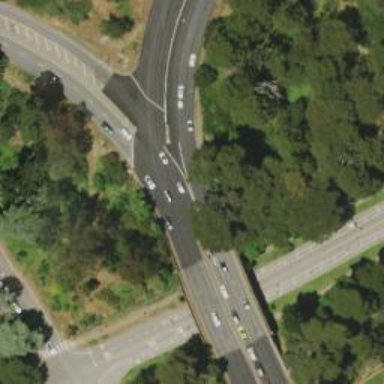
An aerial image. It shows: Trunk highway.